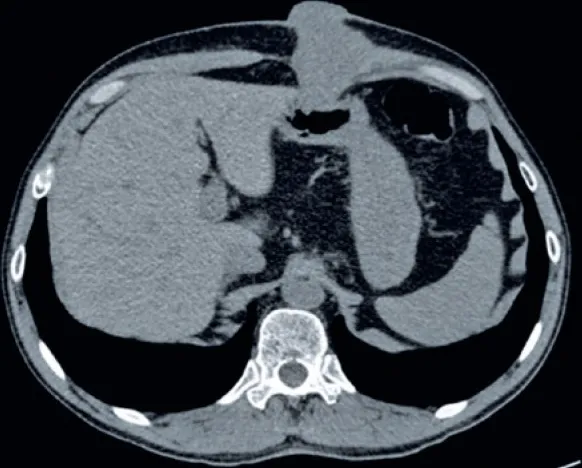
Non-contrast computed tomography, showing postoperative status of previous gastrostomy incision. Irregular contours with dense soft tissues adjacent to the surgical scar, with a component that externalizes, and is in intimate contact with the gastric wall, in the great curvature of gastric body, measuring approximately 56x55x52mm along its longest axes.
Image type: radiology (ct)